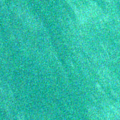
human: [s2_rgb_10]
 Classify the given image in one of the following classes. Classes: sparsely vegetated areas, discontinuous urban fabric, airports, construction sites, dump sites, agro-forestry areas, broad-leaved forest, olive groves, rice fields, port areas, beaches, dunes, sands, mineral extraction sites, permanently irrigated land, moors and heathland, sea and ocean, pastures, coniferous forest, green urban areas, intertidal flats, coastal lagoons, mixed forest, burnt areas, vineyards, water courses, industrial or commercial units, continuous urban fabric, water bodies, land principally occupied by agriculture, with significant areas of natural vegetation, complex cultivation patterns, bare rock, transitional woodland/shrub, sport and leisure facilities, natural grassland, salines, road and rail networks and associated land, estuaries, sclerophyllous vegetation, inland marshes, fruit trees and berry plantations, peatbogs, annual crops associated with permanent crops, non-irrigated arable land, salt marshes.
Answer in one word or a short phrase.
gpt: sea and ocean